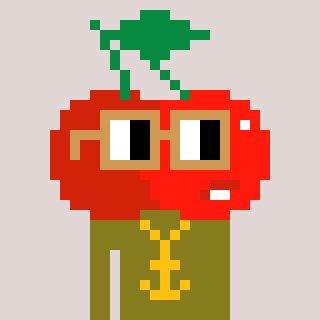
a pixel art character with square brown glasses, a cherry-shaped head and a gunk-colored body on a warm background